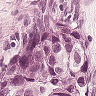
Metastatic tissue present: yes